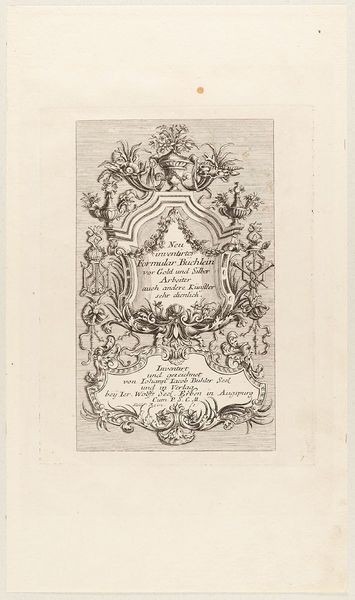
Titel: Titelblatt der Folge 'Neu inventirtes Formular Büchlein vor Gold und Silber Arbeiter auch andere Künstler sehr dienlich'
Künstler: Johann Jacob Biller
Standort: Hamburg
Institution: Museum für Kunst und Gewerbe Hamburg
Schlagwörter: baum, blätter, blumen, grau, zeichnung, barock, horn, ranken, vase, schrift, papier, grafik, graphik, kartusche, floral, fotografie, photographie, buch, druckgraphik, druckgrafik, stich, buchstaben, girlanden, laubwerk, blattwerk, kupferstich, kassette, groteske, bandelwerk, reproduktionen, barockzeit, barockzeitalter, blumengewinde, druckerzeugnisse, behälter, ornamentstich, vorlageblätter